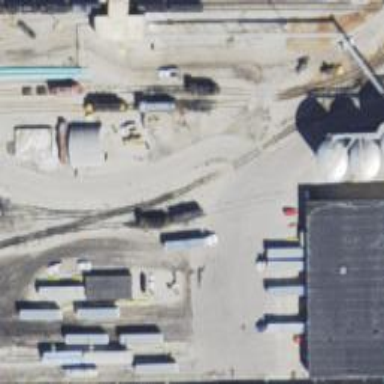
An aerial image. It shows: Rail spur service.